Question: I have the below nested table and am setting the text content of one of the tds with PHP. Everything works fine except that when the text exceeds the size of the table the table expands. I want to prevent that but 'style="overflow:hidden"' doesn't seem to be working.
'''
<table id="mainEditTable" style="overflow:hidden" width="826px" border="0" cellpadding="5">
<tr>
<td class="mainEntryRowVis" id="guestEntries1"><table style="overflow:hidden" class="gstTblPad" width="100%" border="0" cellpadding="0">
<tr>
<th width="100%" scope="col">Delete old GDOCS</th>
</tr>
<tr>
<td class="nmBldrEntry" onclick="selectText('nbe1');" id="nbe1"><?php echo $_POST["deleteGdocs"];?></td>
</tr>
</table></td>
</tr>
</table>
'''
This is the text being set to the td '>IR#31.XX#32.XX#39.XX#310.XX#33.XX#34.XX#311.XX#312.XX#35.XX#36.XX#313.XX#314.XX#37.XX#38.XX#315.XX#316.XX#5NAMEBUILDER#ER'
Here are the CSS classes directly affecting the table:
'''
.gstTblPad th{
background-color: #D2D0D0;
color: #666;
padding:5px;
}
.mainEntryRowVis{
border: thin solid #999;
padding: 0px;
overflow:hidden;
table-style:fixed;
}
.nmBldrEntry{
padding: 15px;
}
'''
Update: Any way to do this without the th elements being affected?

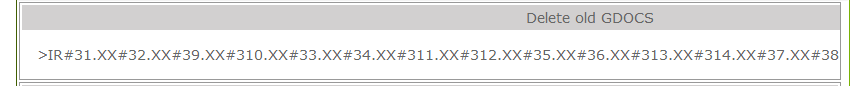
Answer: You should use 'table-layout:fixed;' as css property-value-pair for your table. Then use 'overflow:hidden' on the tds of this table.
see <URL>